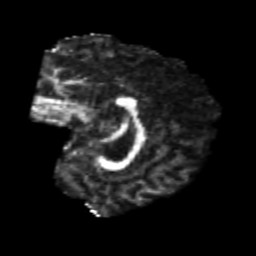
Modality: FA
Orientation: sagittal
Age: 24
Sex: male
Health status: healthy
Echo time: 0.074 s